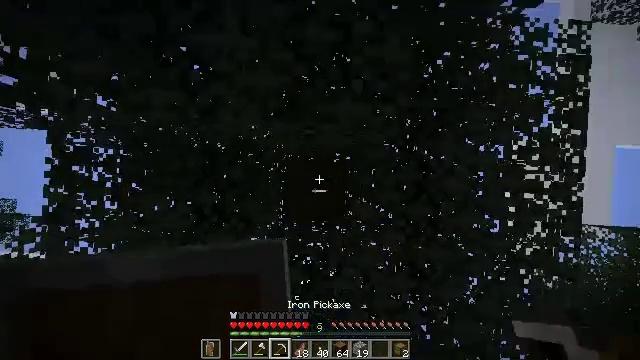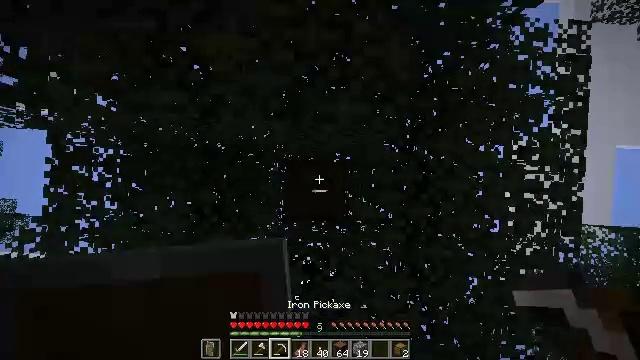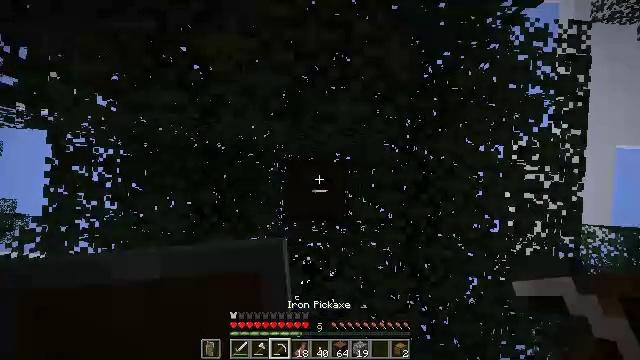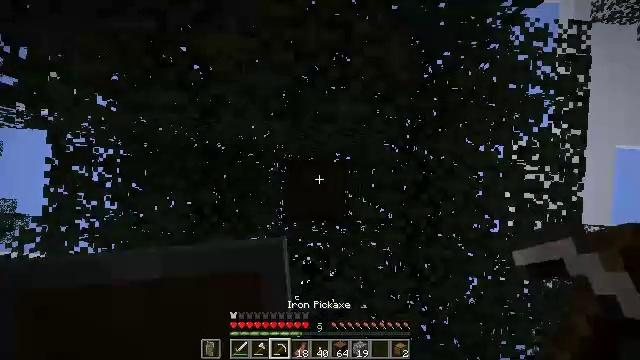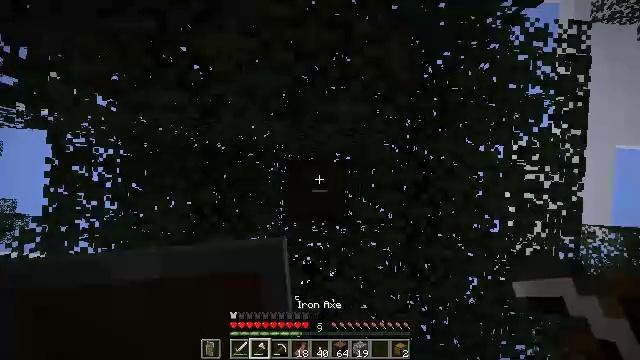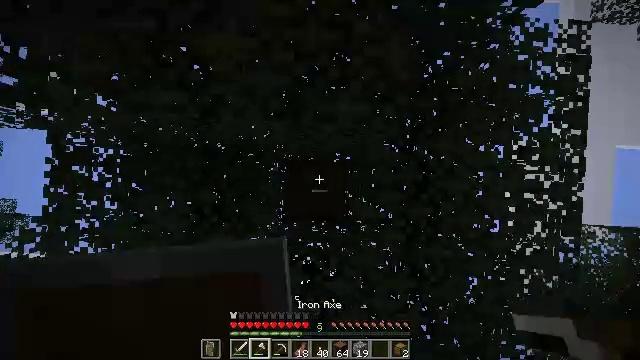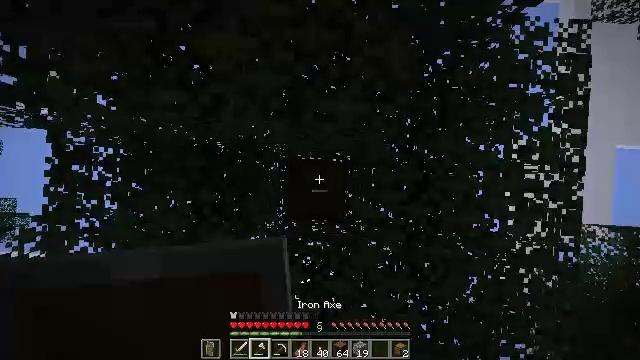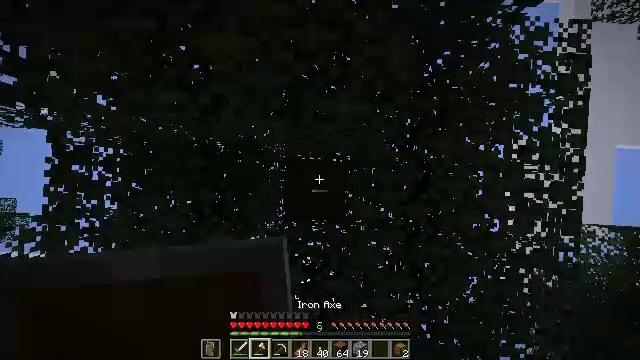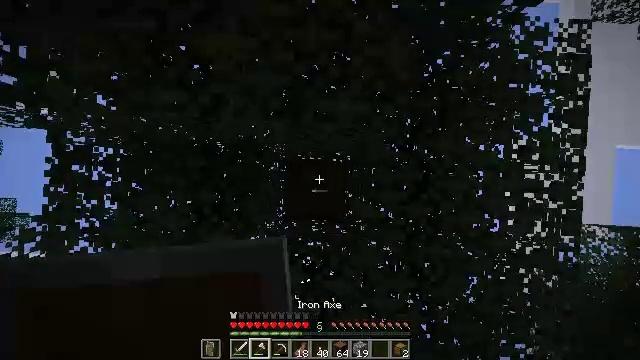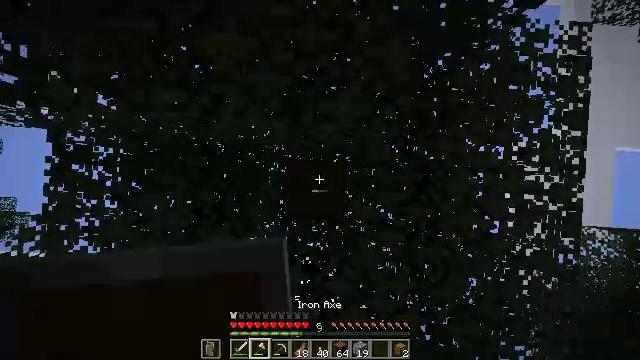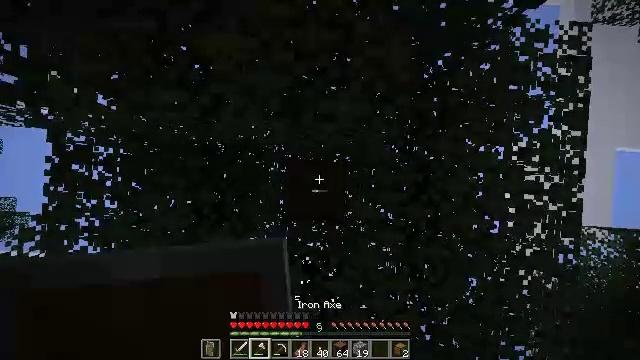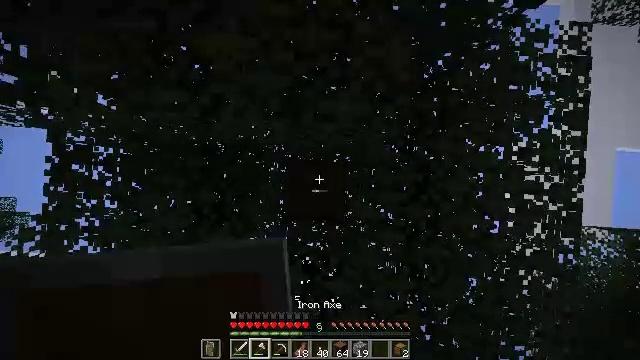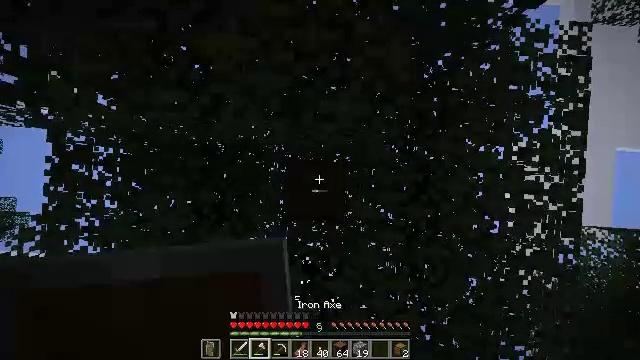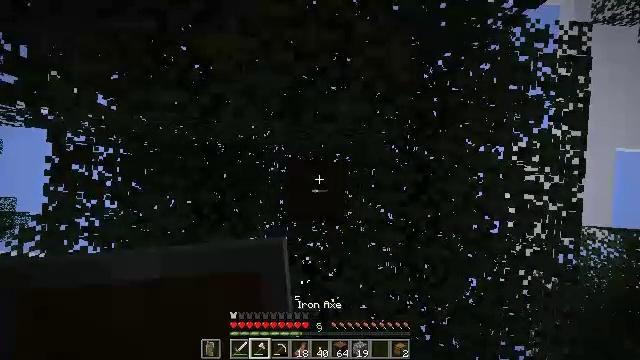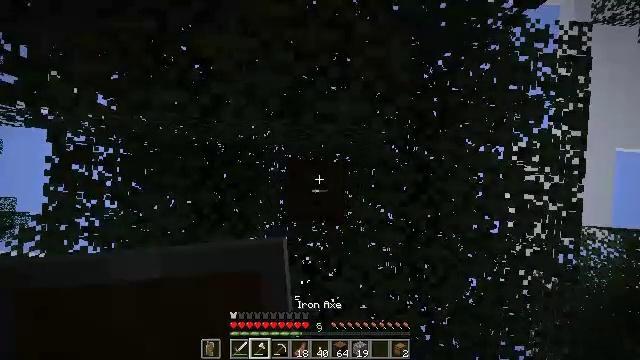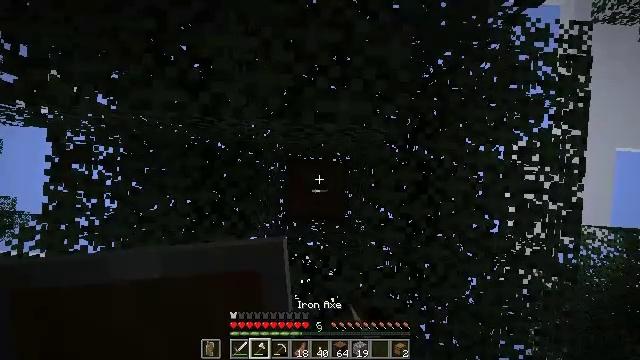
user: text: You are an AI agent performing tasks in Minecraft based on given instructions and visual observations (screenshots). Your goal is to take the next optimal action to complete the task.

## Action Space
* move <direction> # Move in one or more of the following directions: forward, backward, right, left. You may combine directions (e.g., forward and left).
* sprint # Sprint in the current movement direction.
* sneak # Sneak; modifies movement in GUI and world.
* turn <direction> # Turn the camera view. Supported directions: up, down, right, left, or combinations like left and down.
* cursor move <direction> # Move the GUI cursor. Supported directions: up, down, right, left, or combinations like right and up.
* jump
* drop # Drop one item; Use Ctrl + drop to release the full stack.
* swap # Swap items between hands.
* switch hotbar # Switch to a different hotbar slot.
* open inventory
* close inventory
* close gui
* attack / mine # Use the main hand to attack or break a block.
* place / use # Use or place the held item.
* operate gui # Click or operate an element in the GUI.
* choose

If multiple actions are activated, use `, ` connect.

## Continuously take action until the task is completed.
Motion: motion action
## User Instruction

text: Harvest the spruce log from a tree trunk.
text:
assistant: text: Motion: no_op
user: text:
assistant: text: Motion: no_op
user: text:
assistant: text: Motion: no_op
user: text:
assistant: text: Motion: no_op
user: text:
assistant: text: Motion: no_op
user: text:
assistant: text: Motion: no_op
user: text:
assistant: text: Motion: no_op
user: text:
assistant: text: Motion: no_op
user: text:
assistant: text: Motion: no_op
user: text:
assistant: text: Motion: attack / mine
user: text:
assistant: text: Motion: attack / mine
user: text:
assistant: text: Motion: attack / mine
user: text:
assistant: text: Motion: attack / mine
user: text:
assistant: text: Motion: attack / mine
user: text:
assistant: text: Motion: attack / mine
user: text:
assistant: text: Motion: attack / mine
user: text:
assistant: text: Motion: attack / mine
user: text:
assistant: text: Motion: attack / mine
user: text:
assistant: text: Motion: attack / mine
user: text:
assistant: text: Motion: attack / mine
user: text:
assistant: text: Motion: attack / mine
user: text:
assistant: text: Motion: attack / mine
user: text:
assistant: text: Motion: attack / mine
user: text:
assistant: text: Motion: attack / mine
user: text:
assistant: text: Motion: attack / mine
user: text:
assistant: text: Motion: attack / mine
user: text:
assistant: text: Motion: attack / mine
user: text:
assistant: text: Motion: attack / mine
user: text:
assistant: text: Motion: attack / mine